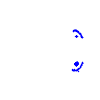
Particle: electron